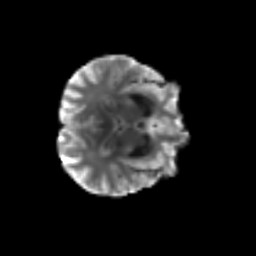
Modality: T2w
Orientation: axial
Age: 62
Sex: male
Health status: ill
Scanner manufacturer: siemens
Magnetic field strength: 3 T
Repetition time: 8.7 s
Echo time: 0.11 s